Question: I added one msi file in a setup project through Importfolder option in Wix as shown in figure.
Now if i build it.It gives following error:
'''
ERROR:
----- Starting C:\Program Files\WixEdit\wix-3.0.5419.0\light.exe "REDtrack_Setup.wixobj" -cultures:en-us -out "REDtrack_Setup.msi" -ext WixIisExtension -ext WixSqlExtension -ext WixUtilExtension at 12/6/2010 4:29:48 PM
Microsoft (R) Windows Installer Xml Linker version 3.0.5419.0
Copyright (C) Microsoft Corporation. All rights reserved.
D:\Apps\REDtrack Setup\REDtrack_Setup\REDtrack_Setup.wxs(2334) : error LGHT0267 : Found orphaned Component 'REDtrackService_Setup.msi'. If this is a Product, every Component must have at least one parent Feature. To include a Component in a Module, you must include it directly as a Component element of the Module element or indirectly via ComponentRef, ComponentGroup, or ComponentGroupRef elements.
D:\Apps\REDtrack Setup\REDtrack_Setup\REDtrack_Setup.wxs(1685) : warning LGHT1008 : The action 'PublishFeatures' in the InstallExecuteSequence table is being suppressed.
D:\Apps\REDtrack Setup\REDtrack_Setup\REDtrack_Setup.wxs(1686) : warning LGHT1008 : The action 'RegisterProduct' in the InstallExecuteSequence table is being suppressed.
D:\Apps\REDtrack Setup\REDtrack_Setup\REDtrack_Setup.wxs(1687) : warning LGHT1008 : The action 'PublishProduct' in the InstallExecuteSequence table is being suppressed.
D:\Apps\REDtrack Setup\REDtrack_Setup\REDtrack_Setup.wxs(1688) : warning LGHT1008 : The action 'RegisterUser' in the InstallExecuteSequence table is being suppressed.
----- Finished
Error in light
'''
How can i resolve it.

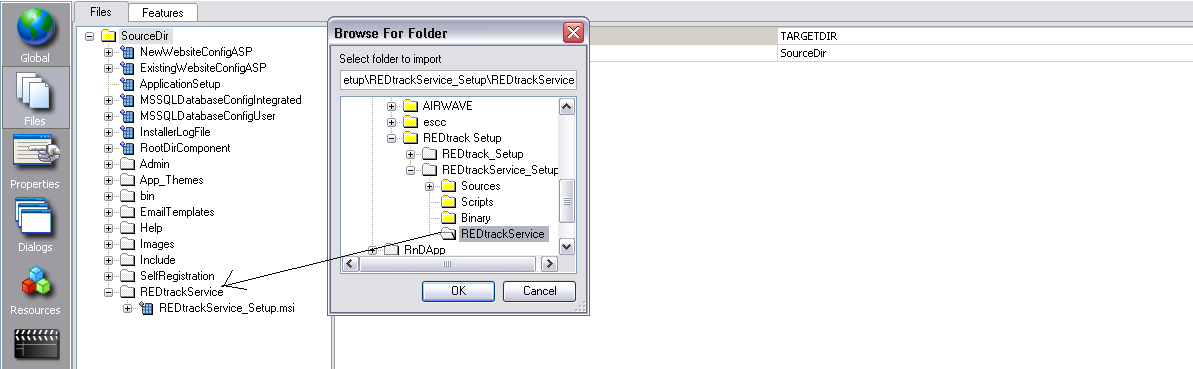
Answer: Have you read what error message says? See what code was generated for you by this action (ImportFolder; is it WiXEdit software?) and make sure the components have at least one parent feature, etc. according to the error message.